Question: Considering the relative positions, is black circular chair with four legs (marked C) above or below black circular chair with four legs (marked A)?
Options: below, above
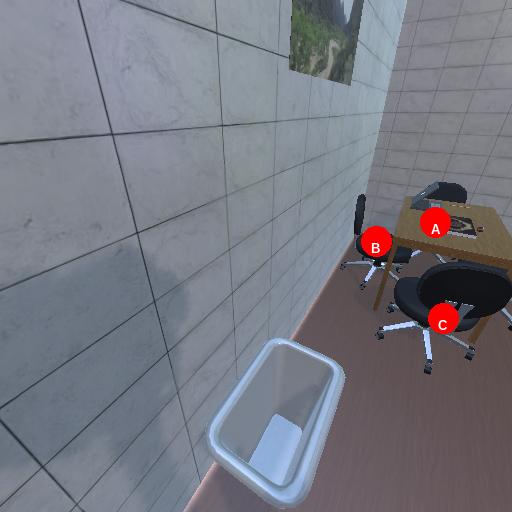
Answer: below